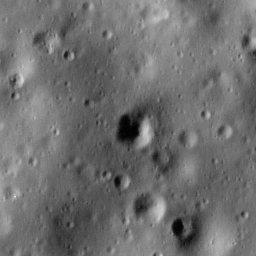
Pit: Hayn 1
Host crater: Hayn
Host type: impact_melt
Lunar coordinates: latitude 65.223, longitude 84.2